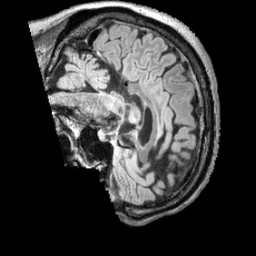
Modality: FLAIR
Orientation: sagittal
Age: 70
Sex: male
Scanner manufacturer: siemens
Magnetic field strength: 3 T
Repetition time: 5 s
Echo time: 0.387 s